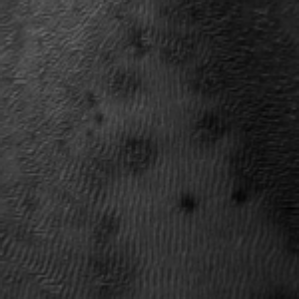
Label: frost